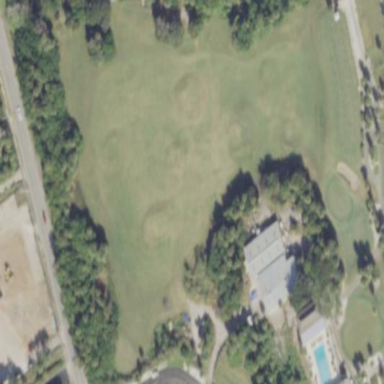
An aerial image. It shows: Grassy area designated as driving range for golf.